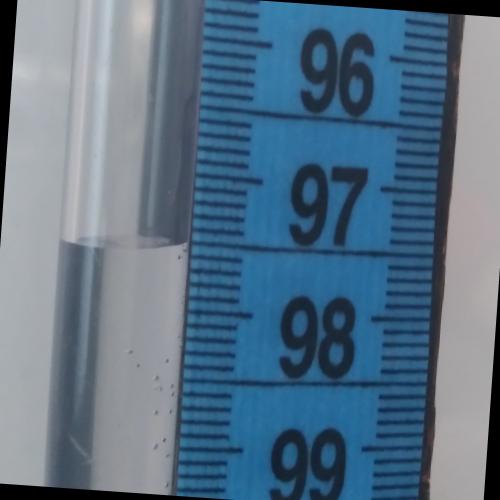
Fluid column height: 97.5 cm